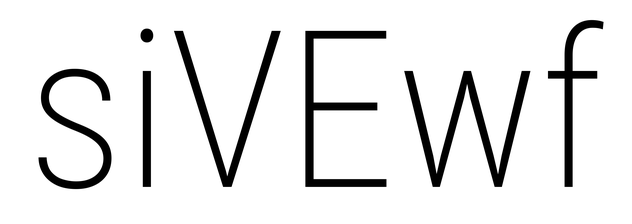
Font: Roboto_Condensed_ExtraLight